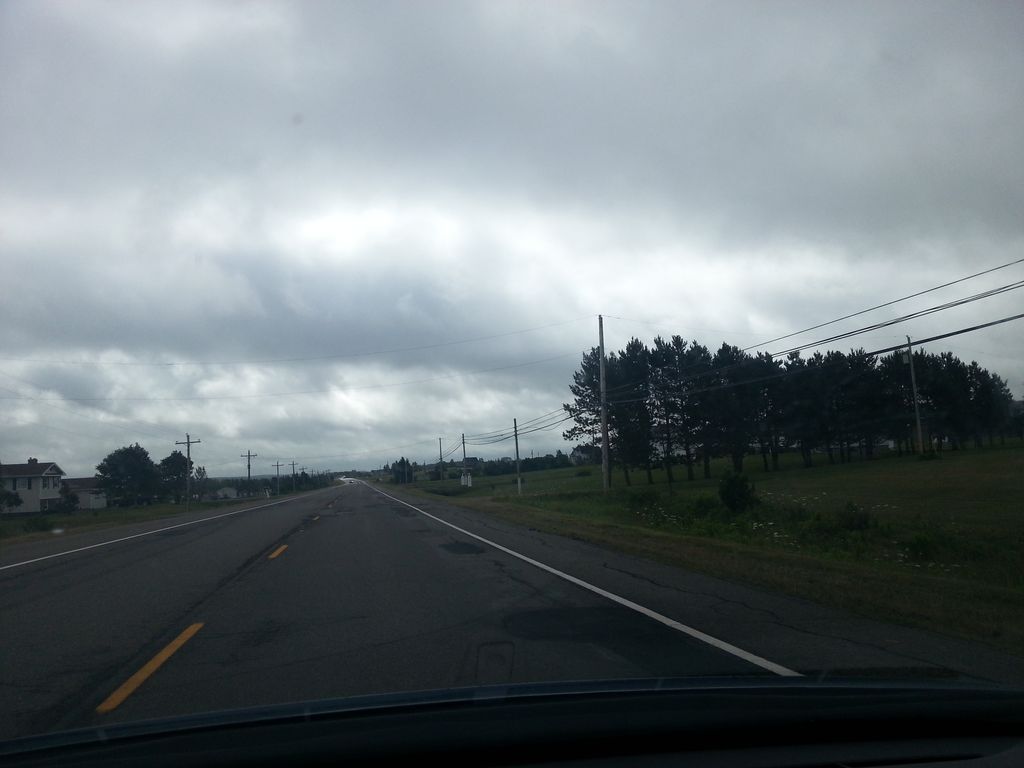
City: charlottetown